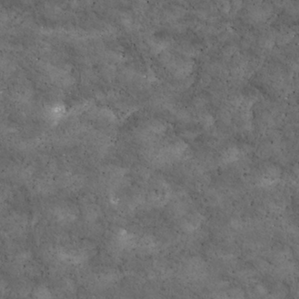
Label: non_frost